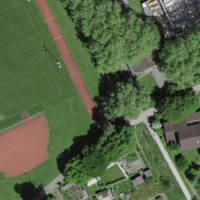
EUNIS habitat code: 53
Species observed at this site:
Cornus sanguinea
Silene dioica